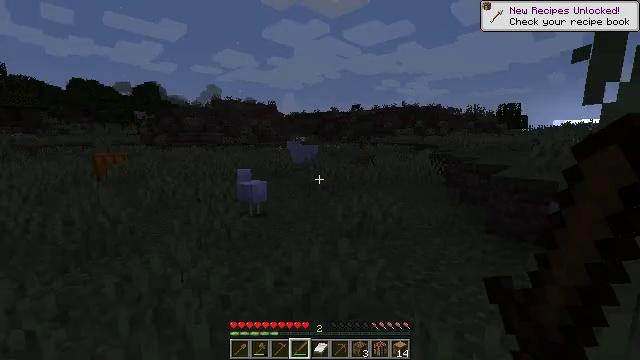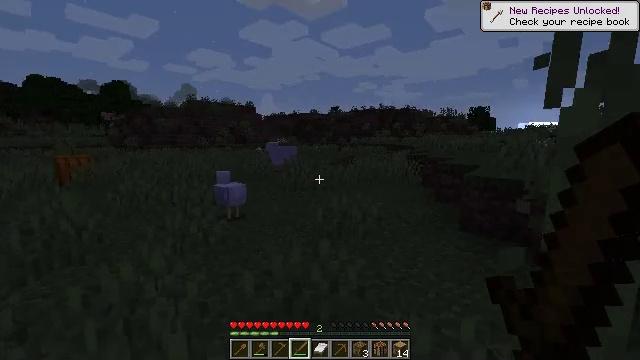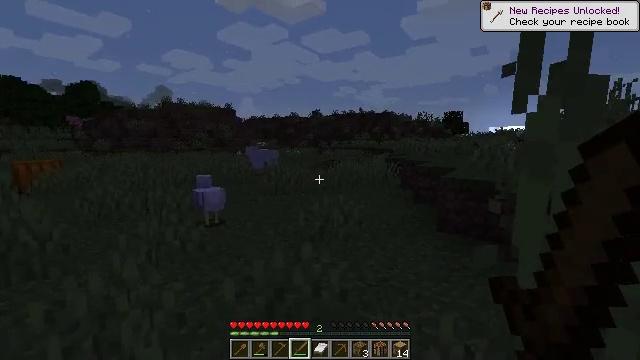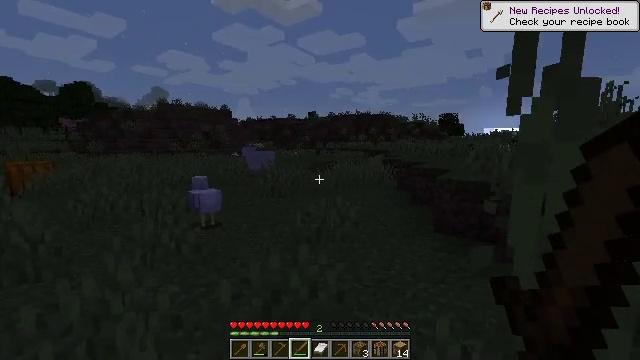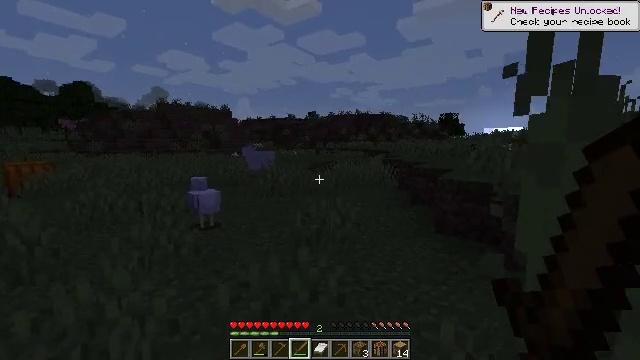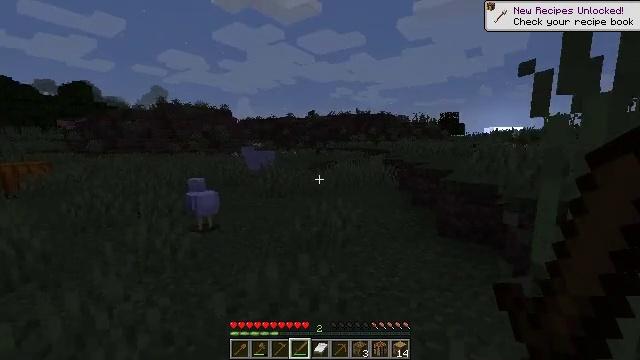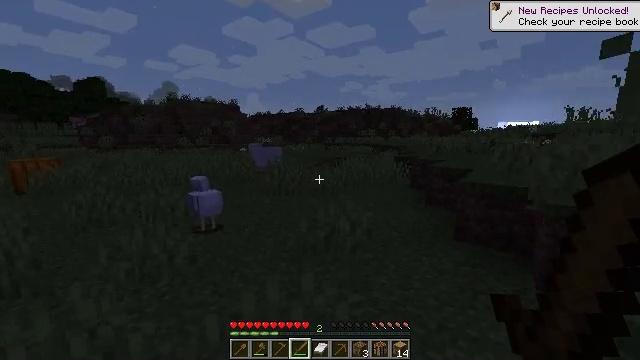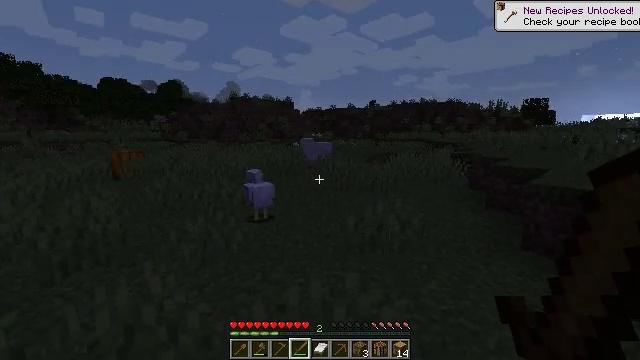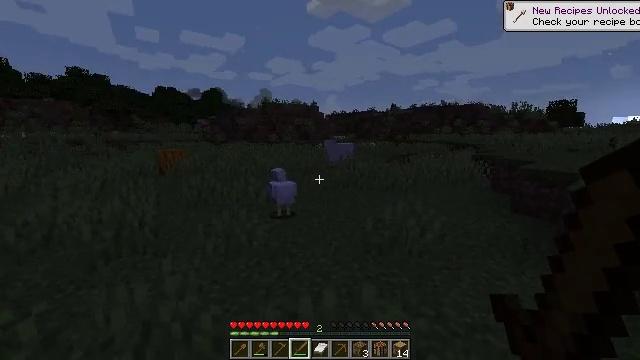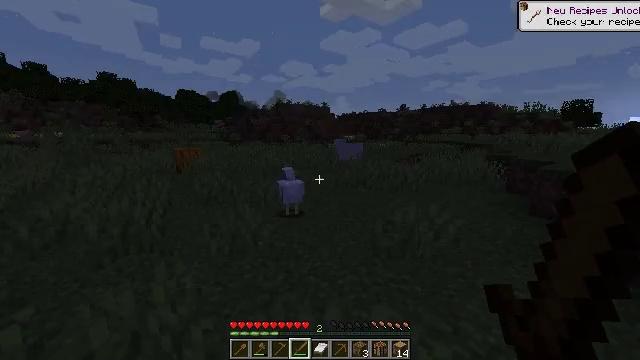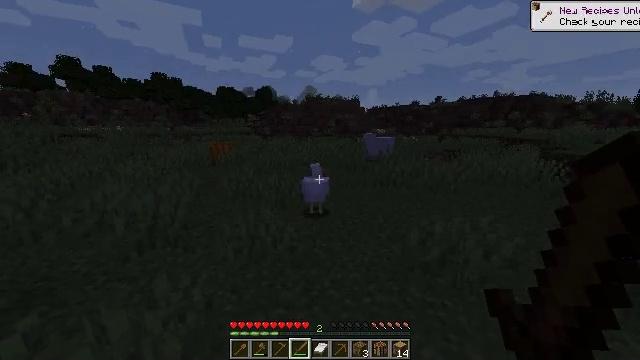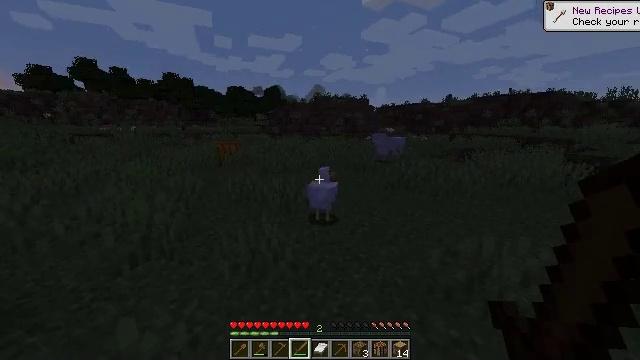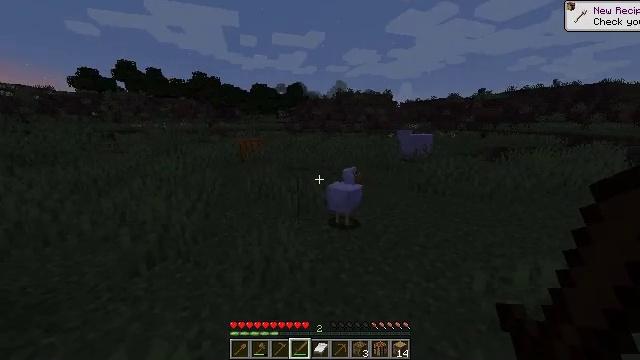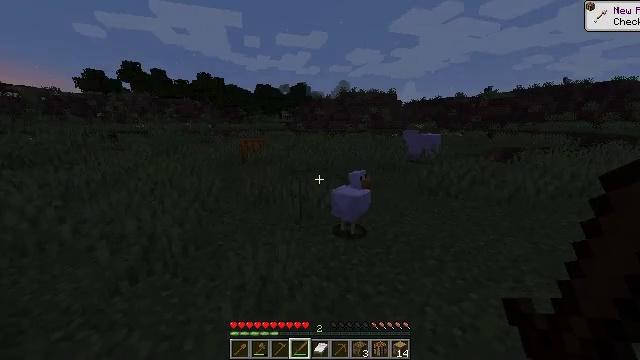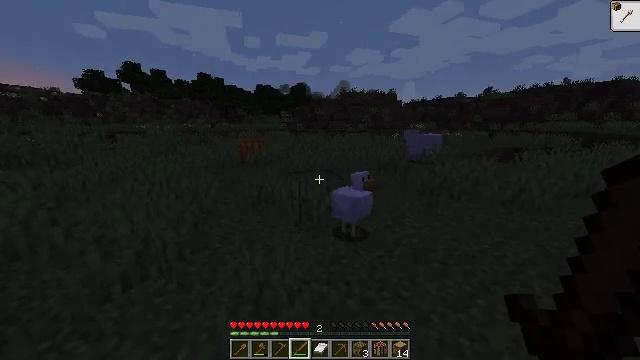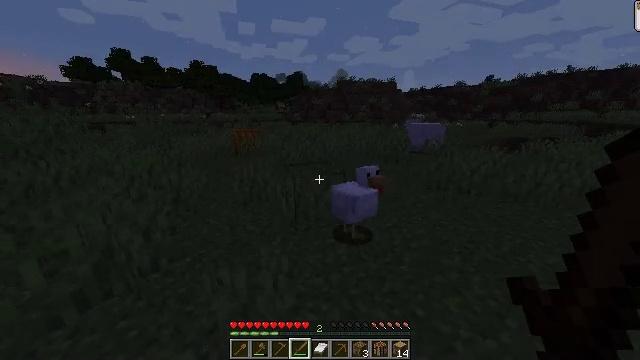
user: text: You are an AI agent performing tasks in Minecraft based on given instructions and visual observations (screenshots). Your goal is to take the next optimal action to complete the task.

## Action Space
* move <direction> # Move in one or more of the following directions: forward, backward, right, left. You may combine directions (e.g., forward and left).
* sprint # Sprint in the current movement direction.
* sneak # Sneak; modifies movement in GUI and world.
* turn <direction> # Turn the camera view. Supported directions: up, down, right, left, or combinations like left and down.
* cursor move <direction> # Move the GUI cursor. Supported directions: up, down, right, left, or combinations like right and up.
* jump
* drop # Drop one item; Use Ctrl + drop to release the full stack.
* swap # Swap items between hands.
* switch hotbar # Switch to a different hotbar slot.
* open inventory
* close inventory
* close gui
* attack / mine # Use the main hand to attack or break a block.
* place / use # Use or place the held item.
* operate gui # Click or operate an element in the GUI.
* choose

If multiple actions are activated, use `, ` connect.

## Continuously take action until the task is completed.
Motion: motion action
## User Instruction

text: Kill mobs.
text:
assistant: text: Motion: turn right
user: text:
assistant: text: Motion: turn right
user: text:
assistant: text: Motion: no_op
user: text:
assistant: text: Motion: move forward
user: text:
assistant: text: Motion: move forward
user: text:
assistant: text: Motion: move forward, sprint, turn left
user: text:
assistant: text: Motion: move forward, sprint, turn left and down
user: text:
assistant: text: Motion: move forward, sprint, turn left
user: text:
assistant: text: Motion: move forward, sprint, turn left
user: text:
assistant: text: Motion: move forward, sprint, turn left and down
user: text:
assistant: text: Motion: move forward, sprint, turn left
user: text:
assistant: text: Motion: move forward, sprint, turn left
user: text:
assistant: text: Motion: move forward, sprint
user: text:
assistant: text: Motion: move forward, sprint
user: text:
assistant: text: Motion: move forward, sprint, turn down
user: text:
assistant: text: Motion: move forward, turn down
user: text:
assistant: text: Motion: turn right and down
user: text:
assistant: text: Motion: no_op
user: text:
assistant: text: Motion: turn right and down
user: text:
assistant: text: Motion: turn right
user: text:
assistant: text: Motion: turn right and down
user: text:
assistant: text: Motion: no_op
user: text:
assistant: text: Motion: no_op
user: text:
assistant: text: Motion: no_op
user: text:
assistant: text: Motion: attack / mine
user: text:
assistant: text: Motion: attack / mine
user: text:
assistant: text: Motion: attack / mine
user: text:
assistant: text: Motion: no_op
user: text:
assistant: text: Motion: no_op
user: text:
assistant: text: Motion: no_op